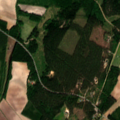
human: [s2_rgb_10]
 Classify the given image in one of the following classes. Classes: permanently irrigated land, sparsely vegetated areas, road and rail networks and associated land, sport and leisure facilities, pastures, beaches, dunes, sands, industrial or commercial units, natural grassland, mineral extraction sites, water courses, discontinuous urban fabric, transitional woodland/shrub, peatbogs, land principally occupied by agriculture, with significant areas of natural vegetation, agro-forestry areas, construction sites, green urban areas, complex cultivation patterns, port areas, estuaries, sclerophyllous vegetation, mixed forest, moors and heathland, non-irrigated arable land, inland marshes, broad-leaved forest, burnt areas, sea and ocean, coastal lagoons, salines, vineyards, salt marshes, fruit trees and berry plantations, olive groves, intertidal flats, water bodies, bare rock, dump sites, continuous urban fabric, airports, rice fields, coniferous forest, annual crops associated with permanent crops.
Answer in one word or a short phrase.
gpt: non-irrigated arable land, land principally occupied by agriculture, with significant areas of natural vegetation, coniferous forest, mixed forest